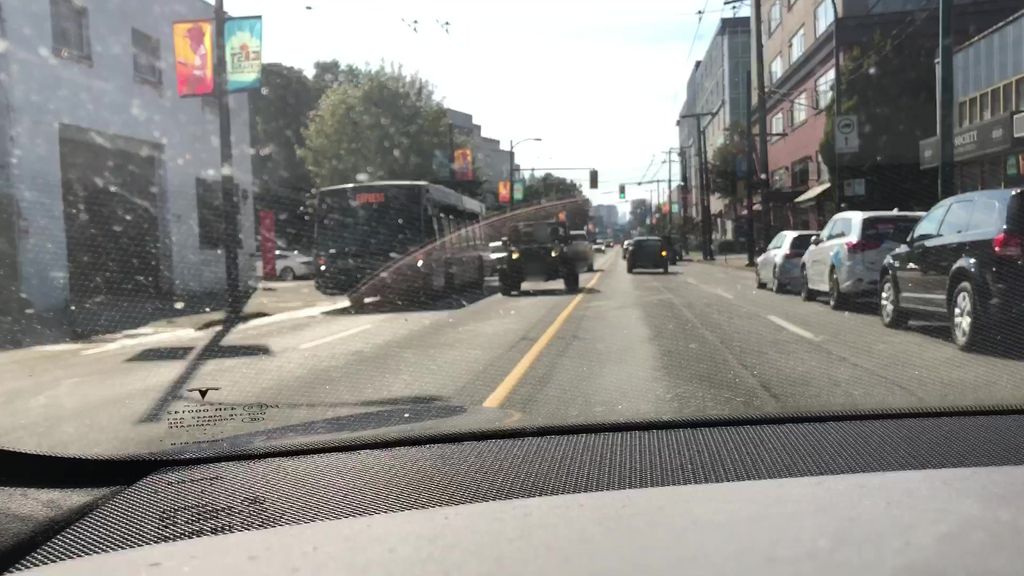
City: vancouver